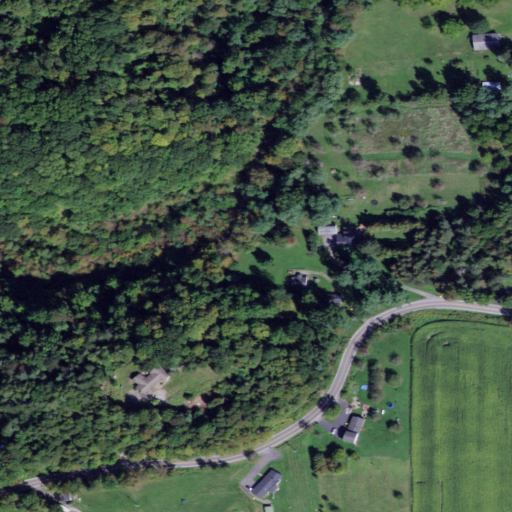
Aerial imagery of valley in New York named Rattlesnake Gulf containing deciduous forest, pasture, open development, evergreen forest, cultivated crops, mixed forest, low intensity development, medium intensity development, and woody wetlands